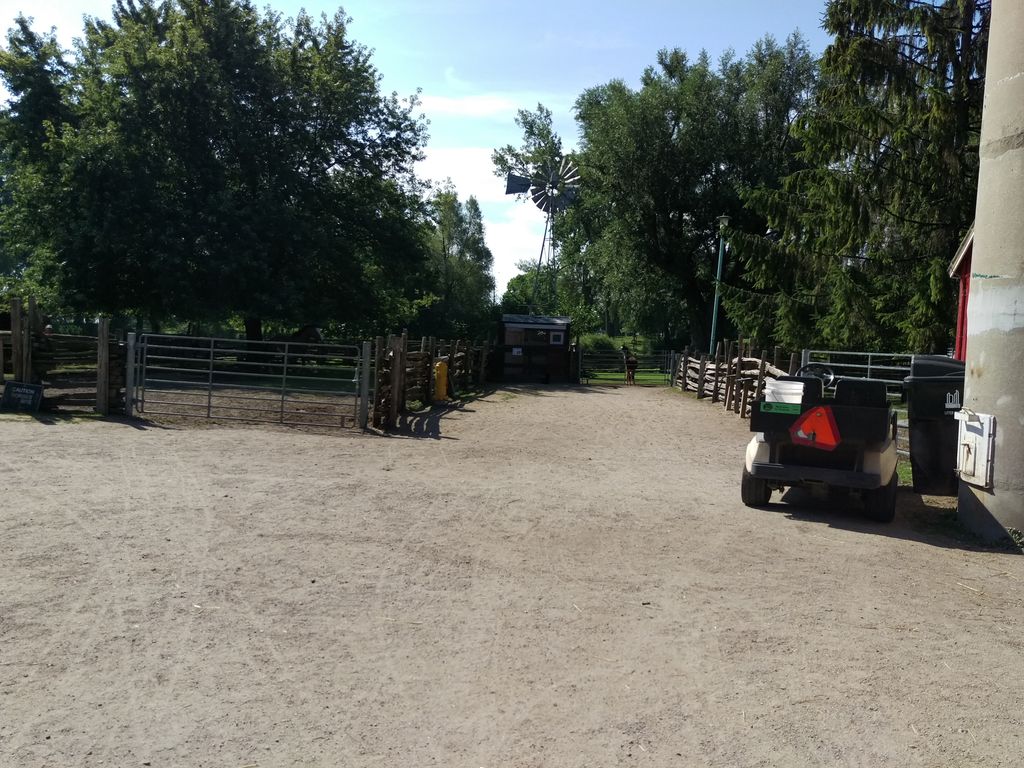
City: toronto